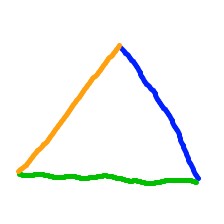
Shape: triangle